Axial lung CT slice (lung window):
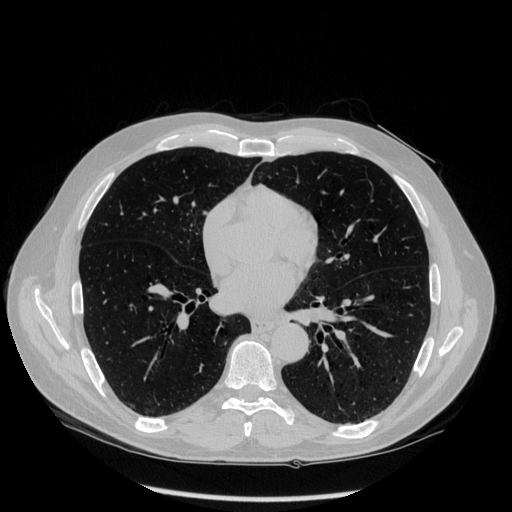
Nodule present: yes
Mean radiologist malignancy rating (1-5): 3